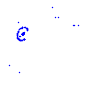
Particle: pion